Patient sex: M
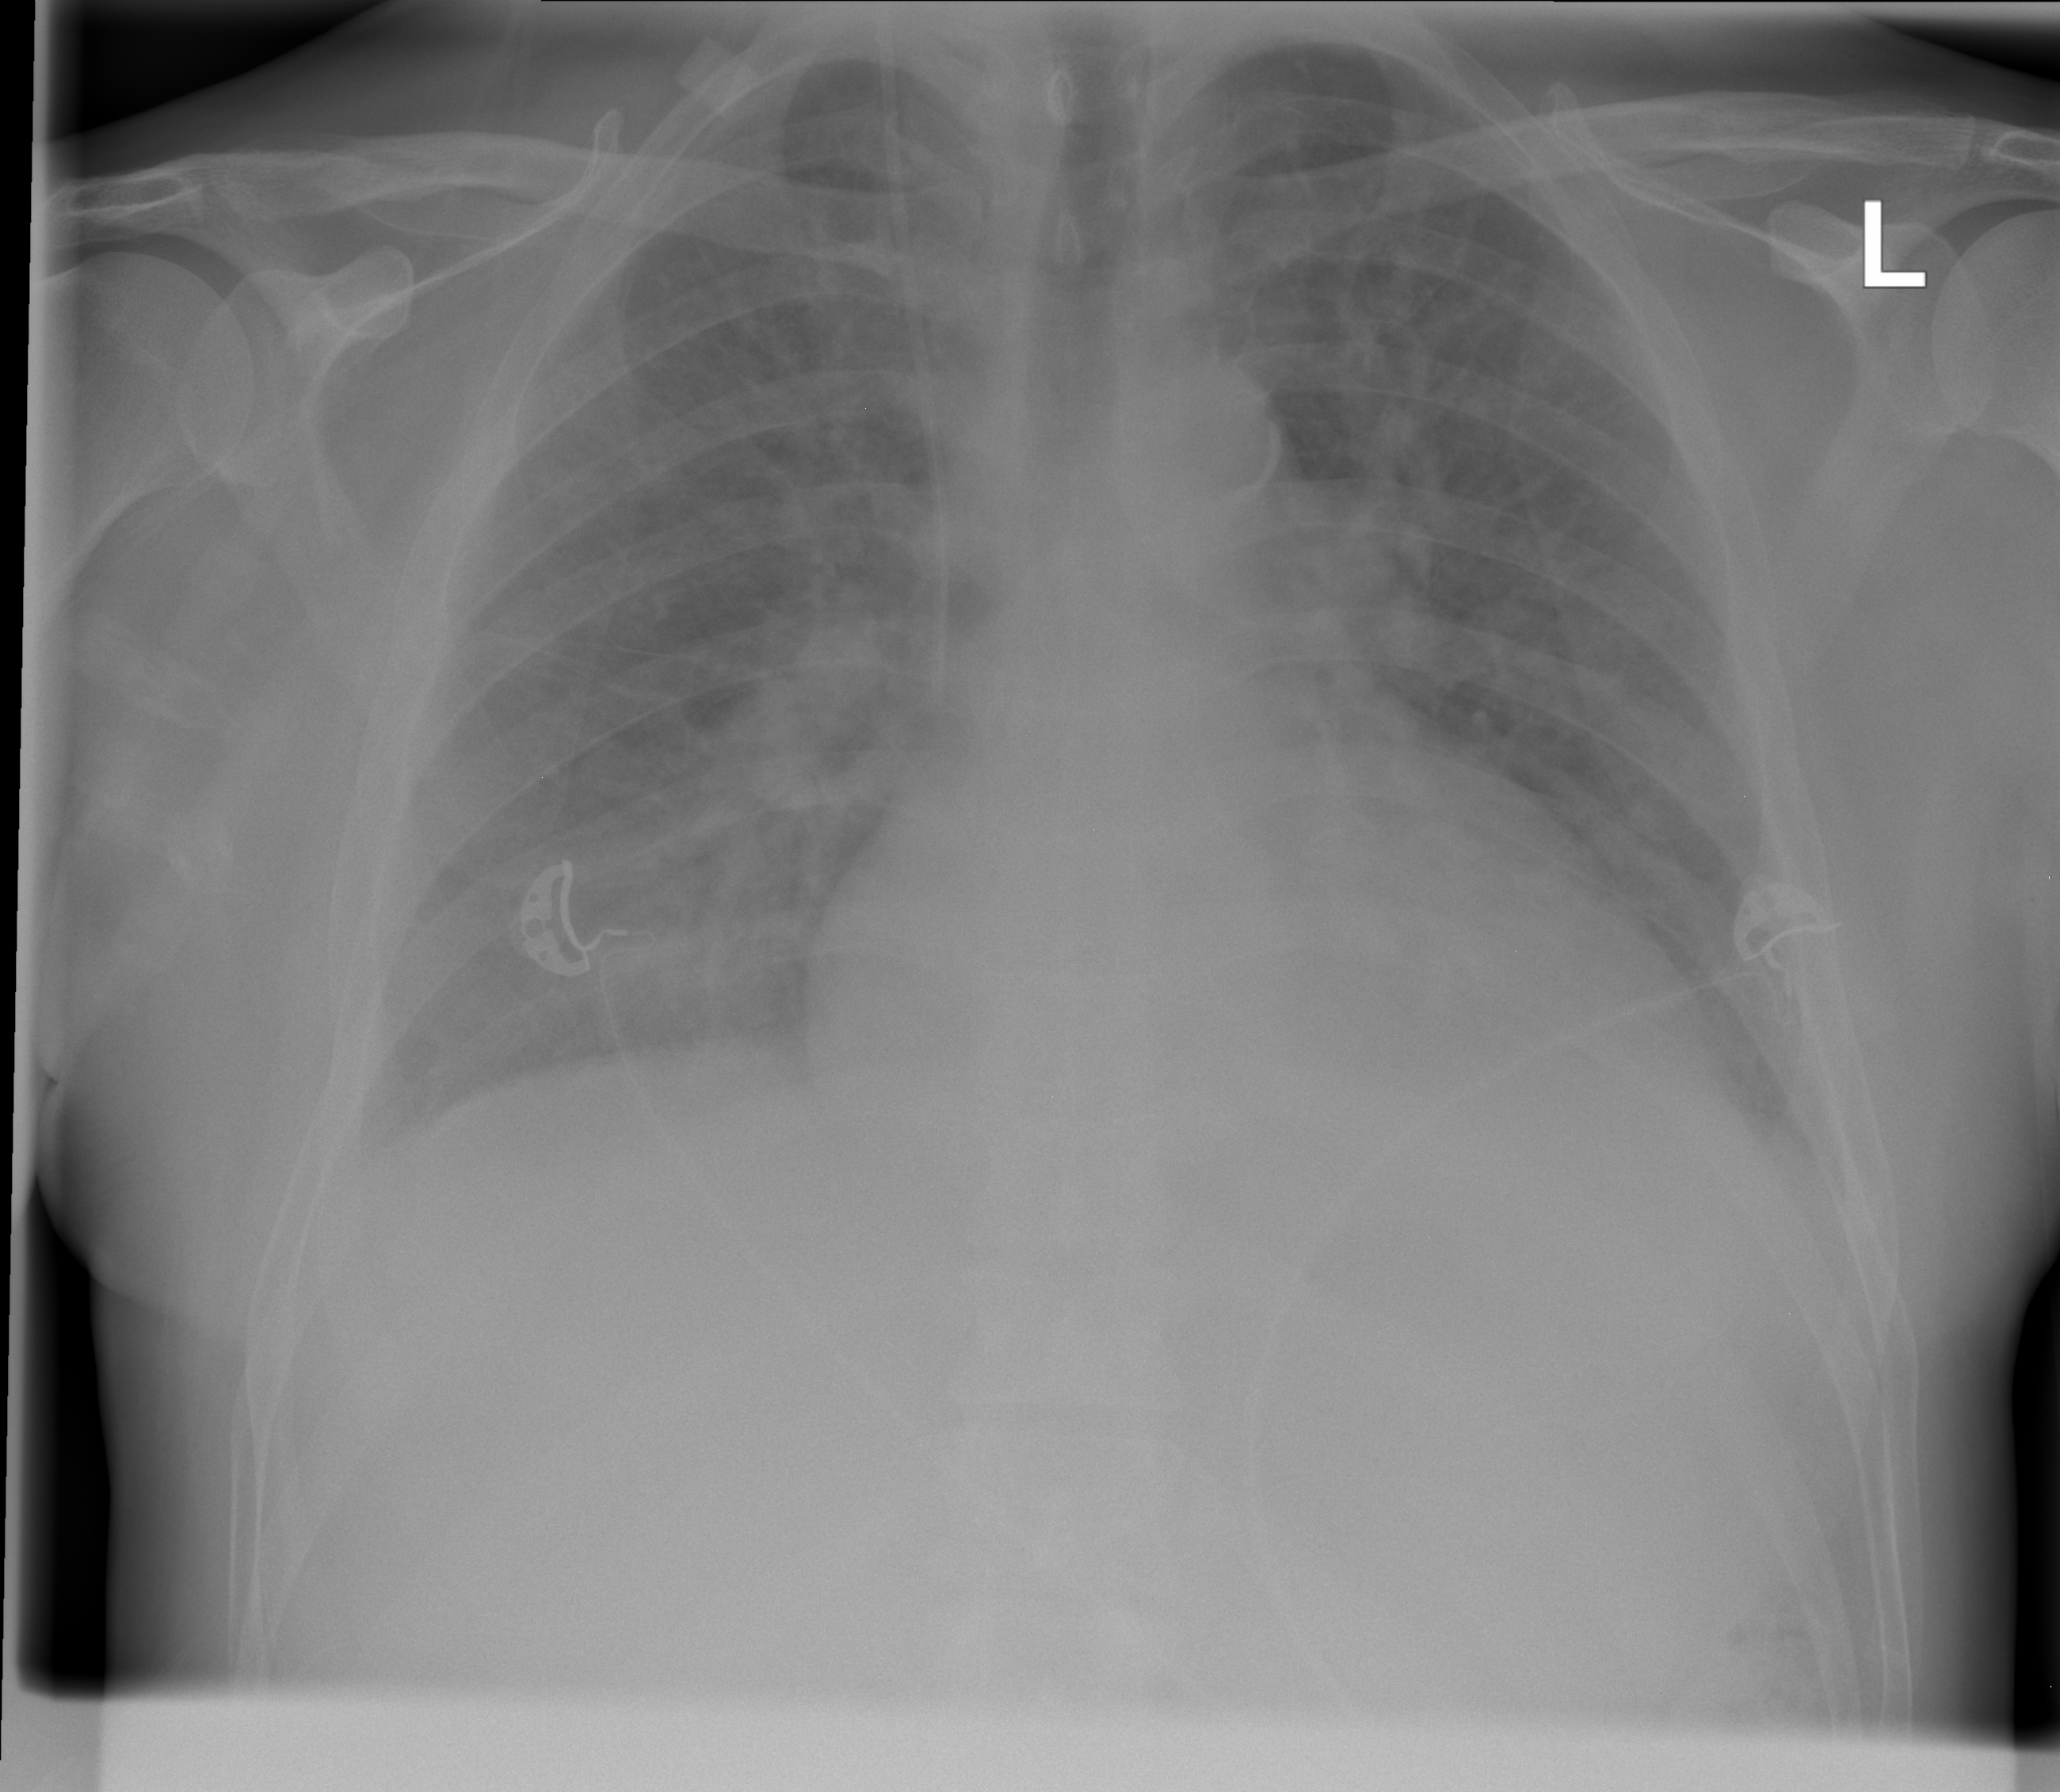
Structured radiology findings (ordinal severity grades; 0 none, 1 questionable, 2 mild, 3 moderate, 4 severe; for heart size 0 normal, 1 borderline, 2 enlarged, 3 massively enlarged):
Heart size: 2
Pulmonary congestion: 1
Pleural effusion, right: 2
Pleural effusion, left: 2
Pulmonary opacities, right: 0
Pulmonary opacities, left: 0
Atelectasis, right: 0
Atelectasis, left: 0